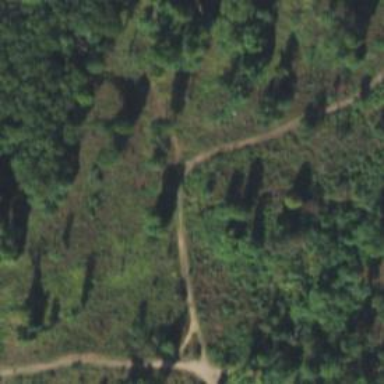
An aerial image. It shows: Bridleway.